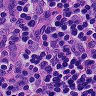
Metastatic tissue present: yes